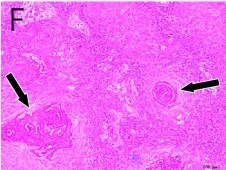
(F) Histopathological view of the right inguinal lymphadenopathy. HE staining shows irregular squamous cells and horn strains (arrows). HE, hematoxylin and eosin.
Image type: pathology (h&e)